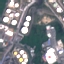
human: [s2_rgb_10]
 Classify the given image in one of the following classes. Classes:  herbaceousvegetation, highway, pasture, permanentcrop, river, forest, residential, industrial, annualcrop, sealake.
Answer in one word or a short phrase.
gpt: Industrial